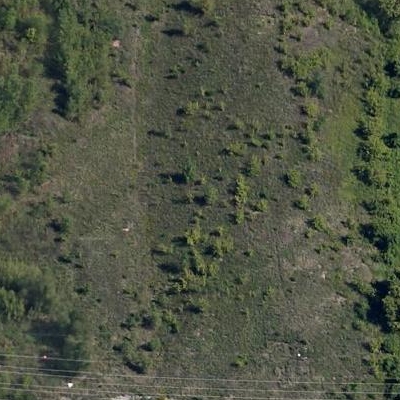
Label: aGrass